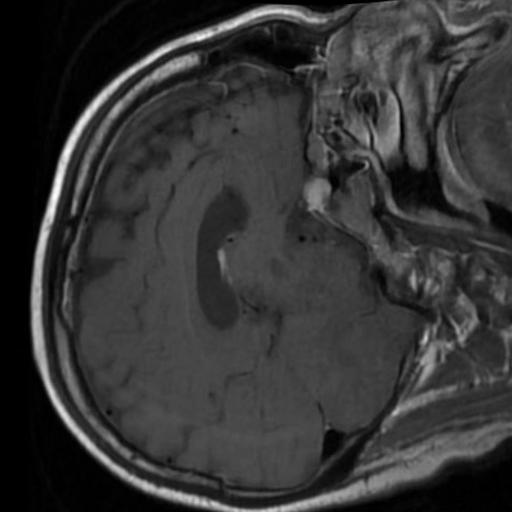
Label: brain_tumor